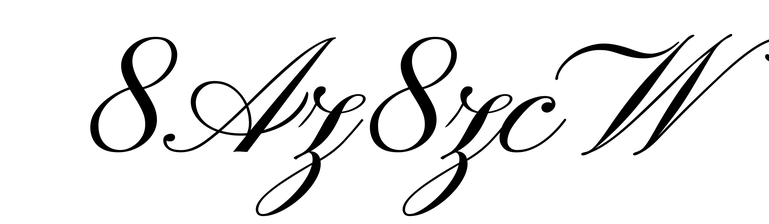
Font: PinyonScript-Regular